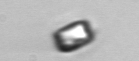
Label: Thalassiosira